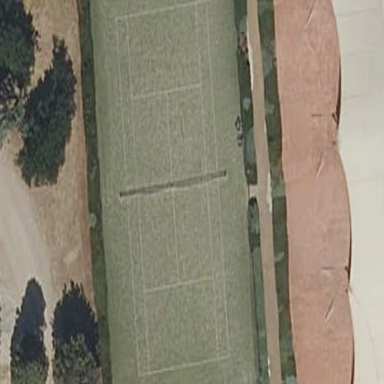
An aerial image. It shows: Tennis court on pitch.